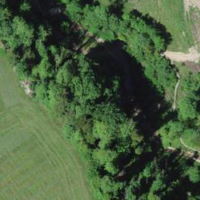
EUNIS habitat code: 41
Species observed at this site:
Geum rivale
Symphoricarpos albus